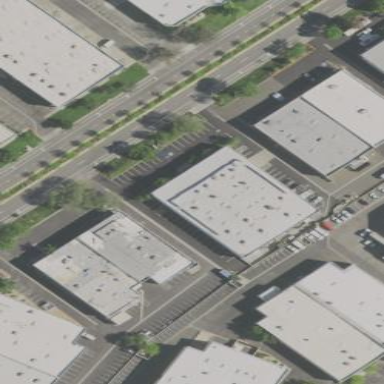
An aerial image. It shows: Industrial building.